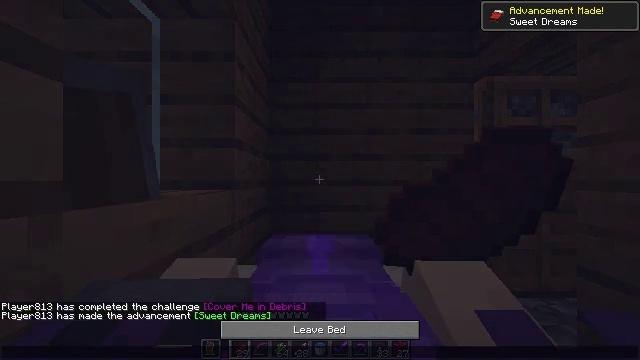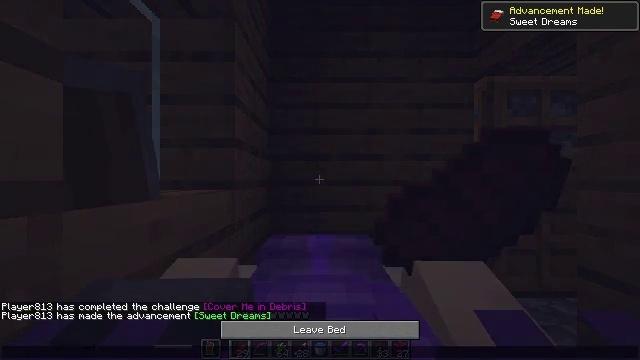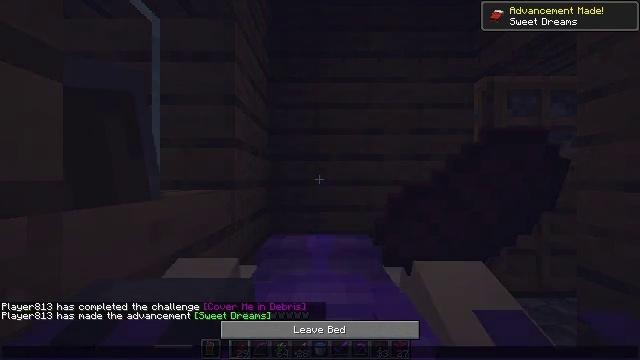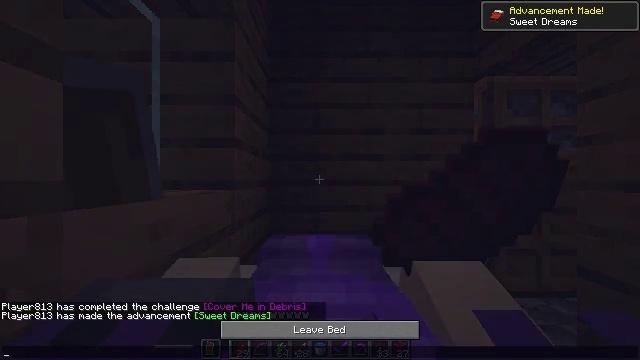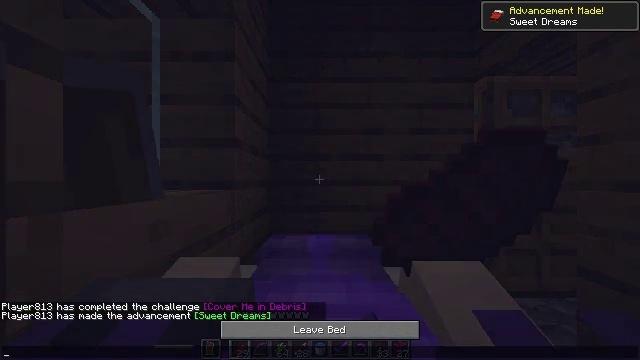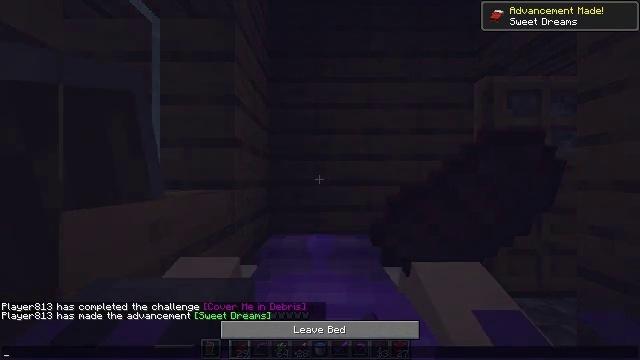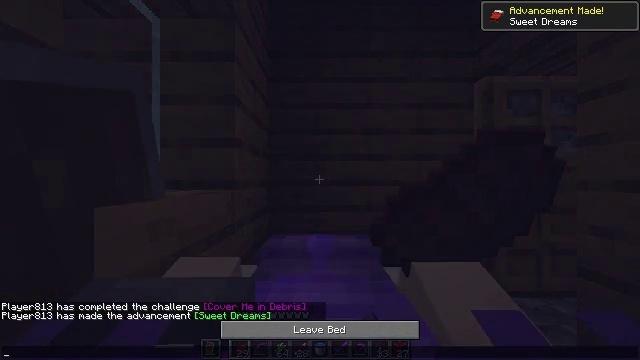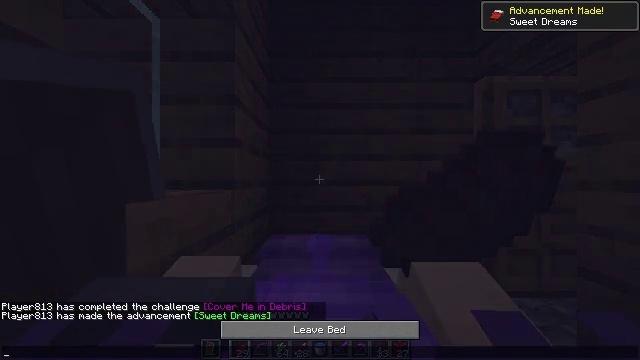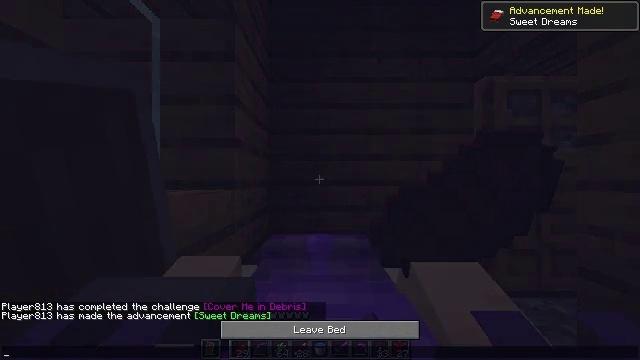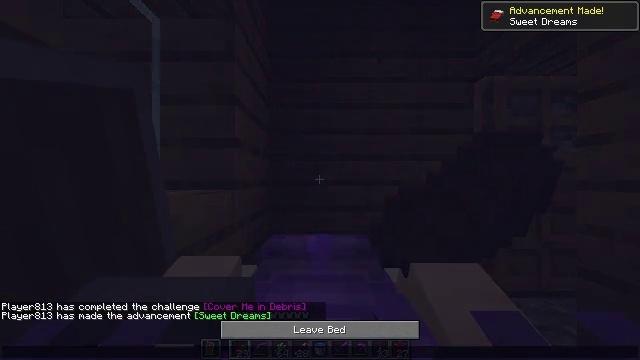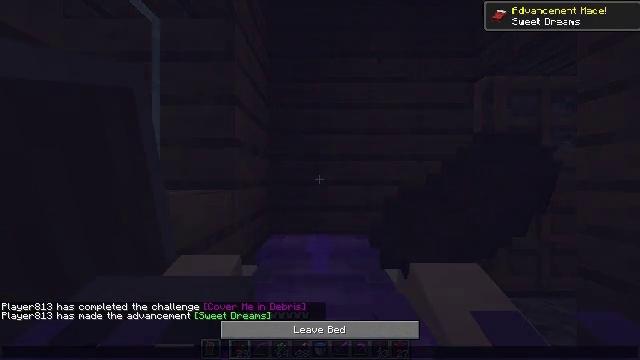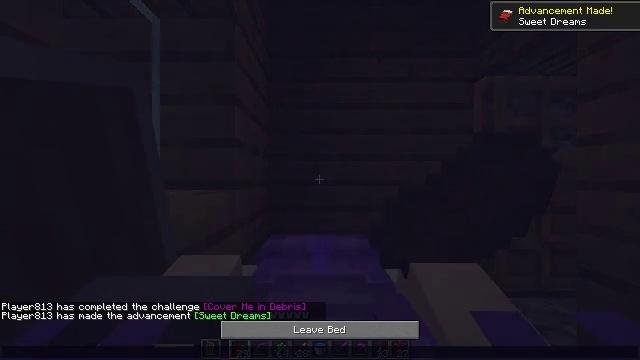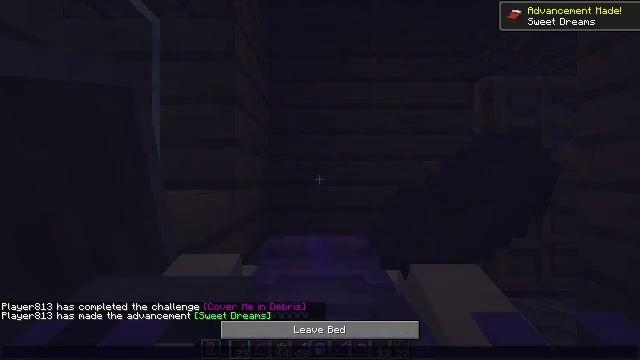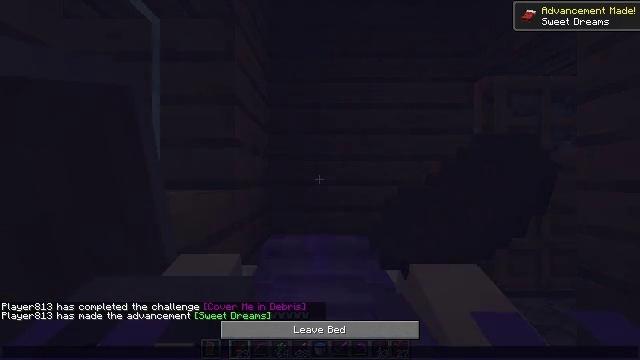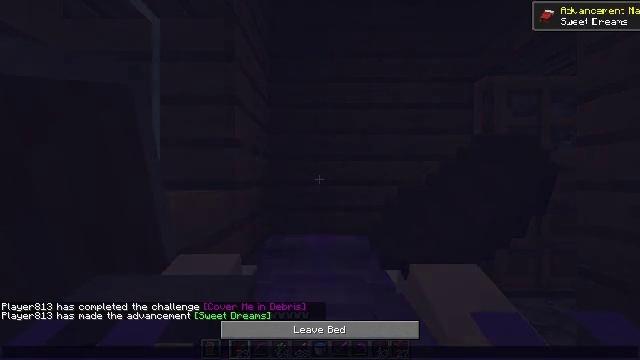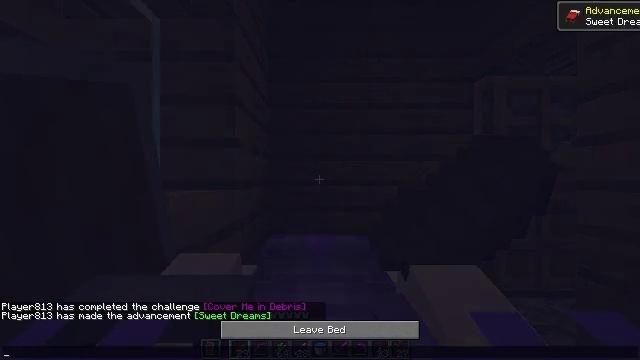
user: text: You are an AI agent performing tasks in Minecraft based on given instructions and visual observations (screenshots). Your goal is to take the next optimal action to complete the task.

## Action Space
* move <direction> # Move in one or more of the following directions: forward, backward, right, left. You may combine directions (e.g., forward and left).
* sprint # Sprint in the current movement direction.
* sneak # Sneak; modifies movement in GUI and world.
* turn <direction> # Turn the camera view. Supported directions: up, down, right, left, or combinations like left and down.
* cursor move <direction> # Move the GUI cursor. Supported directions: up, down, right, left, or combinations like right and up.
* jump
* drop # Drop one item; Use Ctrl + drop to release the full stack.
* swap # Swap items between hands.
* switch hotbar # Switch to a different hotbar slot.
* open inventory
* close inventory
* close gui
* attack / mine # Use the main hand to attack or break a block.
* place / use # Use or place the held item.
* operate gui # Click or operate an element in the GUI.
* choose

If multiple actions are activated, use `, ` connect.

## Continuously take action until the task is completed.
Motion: motion action
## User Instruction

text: Harvest a pumpkin from the field.
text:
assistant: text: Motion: no_op
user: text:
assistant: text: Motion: no_op
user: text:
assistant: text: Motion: no_op
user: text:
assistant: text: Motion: no_op
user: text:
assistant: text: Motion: no_op
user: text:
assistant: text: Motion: no_op
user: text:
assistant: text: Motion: no_op
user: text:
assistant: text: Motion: no_op
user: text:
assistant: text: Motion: no_op
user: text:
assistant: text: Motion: no_op
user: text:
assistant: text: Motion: no_op
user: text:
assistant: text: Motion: no_op
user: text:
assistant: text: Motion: no_op
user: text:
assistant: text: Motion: no_op
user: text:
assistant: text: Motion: no_op
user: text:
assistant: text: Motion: no_op
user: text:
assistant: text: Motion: no_op
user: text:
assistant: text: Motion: no_op
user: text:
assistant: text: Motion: no_op
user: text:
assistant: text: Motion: no_op
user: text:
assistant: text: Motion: no_op
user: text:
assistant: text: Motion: no_op
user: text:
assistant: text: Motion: no_op
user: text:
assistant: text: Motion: no_op
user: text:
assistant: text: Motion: no_op
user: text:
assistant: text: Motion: no_op
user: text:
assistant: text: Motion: no_op
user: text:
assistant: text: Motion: no_op
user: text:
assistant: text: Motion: no_op
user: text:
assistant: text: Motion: no_op